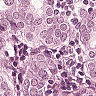
Metastatic tissue present: yes